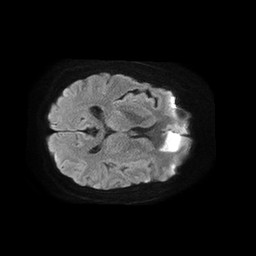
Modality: TRACE
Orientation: axial
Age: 60
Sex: female
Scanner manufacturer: philips
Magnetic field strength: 1.5 T
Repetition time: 4.6 s
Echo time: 0.09059 s